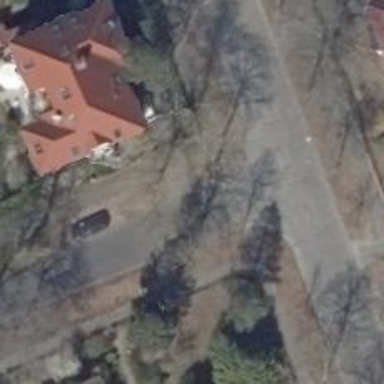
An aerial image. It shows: Residential road with separate sidewalks on both sides.